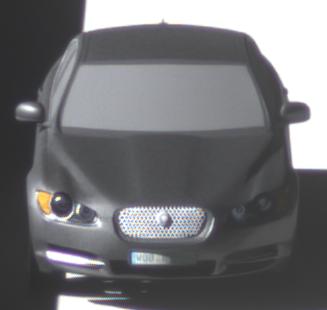
Make: Jaguar
Model: XF 3.0 V6
Detailed model: XF (X250) Limousine
Model produced from: 2010/02
Model produced until: 2010/10
Doors: 4
Color: gray
Road condition: dry road
Daytime: morning or afternoon
Contrast: high contrast